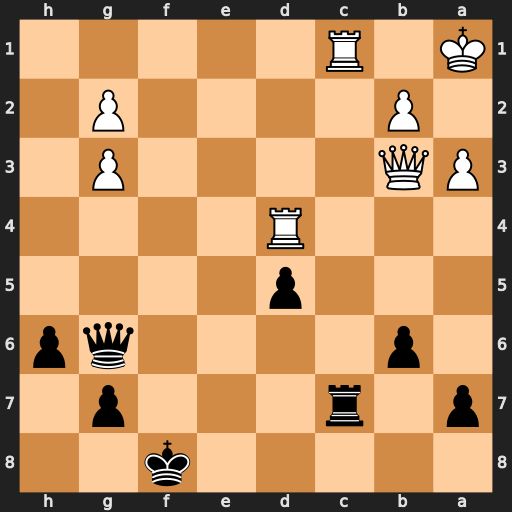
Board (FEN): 5k2/p1r3p1/1p4qp/3p4/3R4/PQ4P1/1P4P1/K1R5
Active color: b
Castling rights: -
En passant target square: -
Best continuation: Rxc1+ Ka2 Qb1#